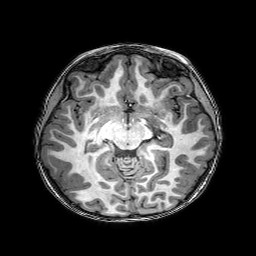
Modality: T1w
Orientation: coronal
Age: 6
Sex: male
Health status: healthy